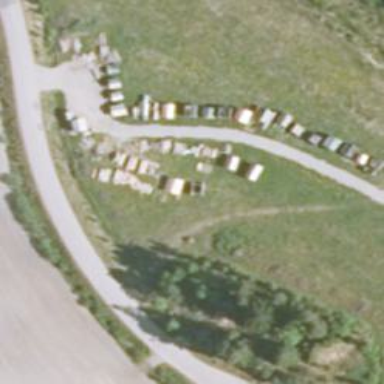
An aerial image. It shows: Rest area along the road.